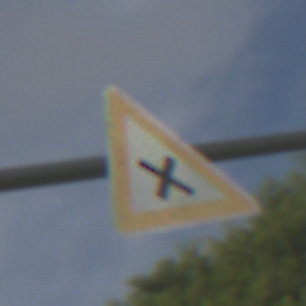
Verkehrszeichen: KreuzungOderEinmuendung
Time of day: MorningAfternoon
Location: Outdoor (Nature)
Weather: PartlyCloudy
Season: NotSpecified
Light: Natural